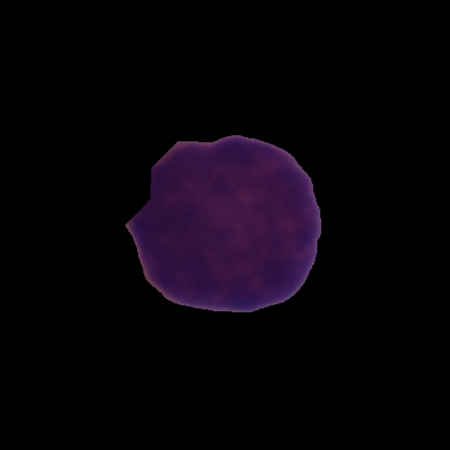
Label: cancer